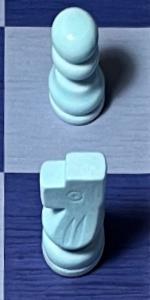
Label: Knight_White